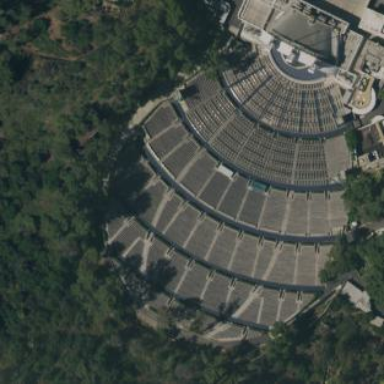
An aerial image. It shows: Theatre.